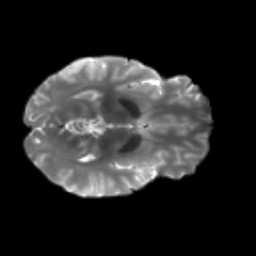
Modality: T2w
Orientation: axial
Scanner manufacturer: siemens
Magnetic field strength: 3 T
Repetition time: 4.16 s
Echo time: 0.0806 s